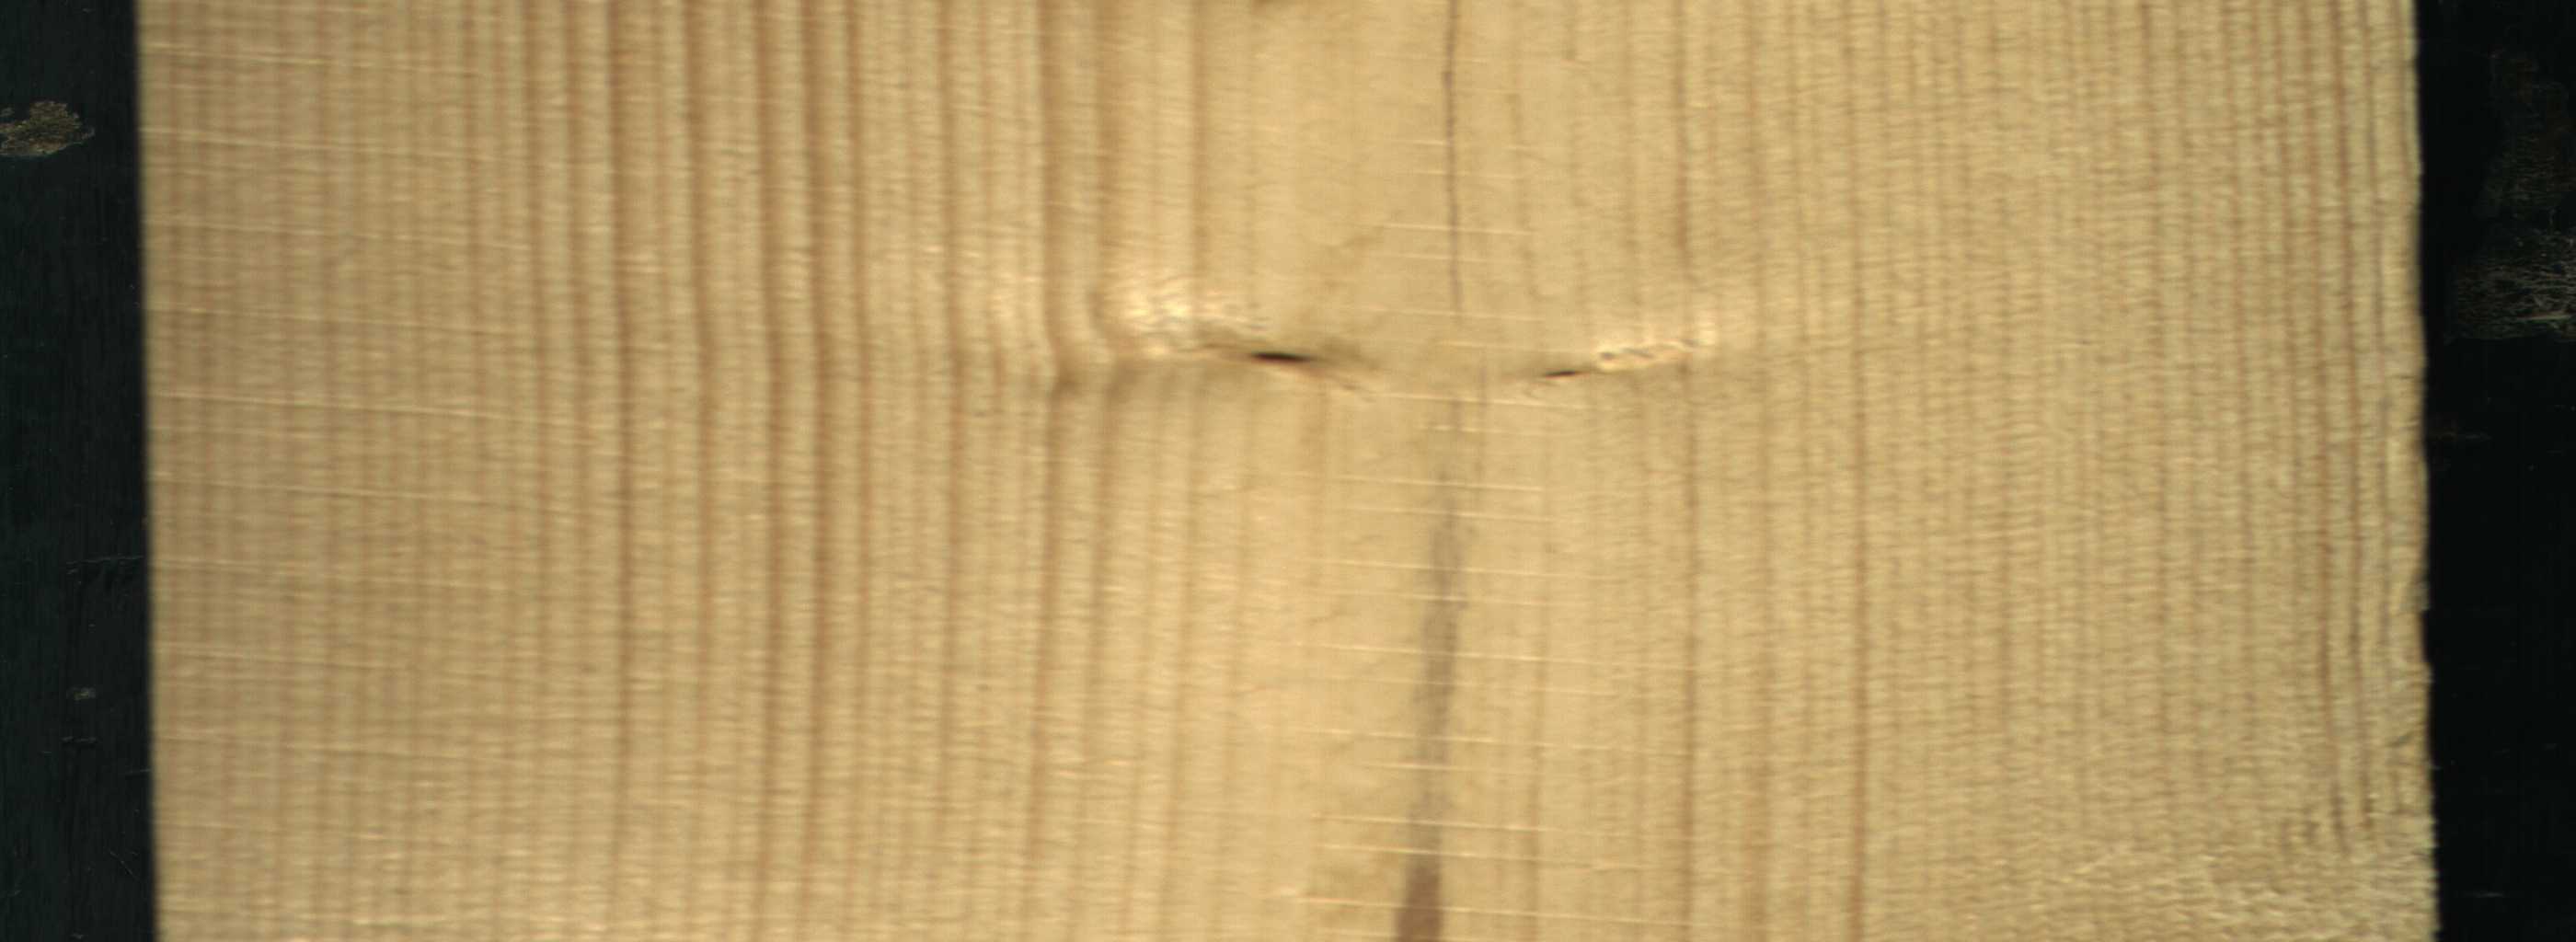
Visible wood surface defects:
Marrow
Dead_Knot